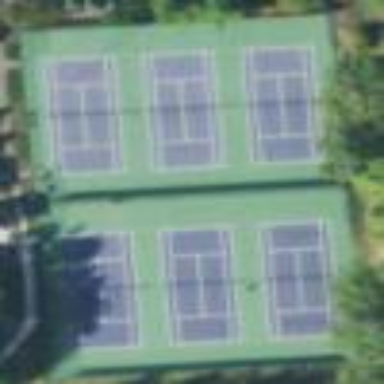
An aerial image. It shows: Tennis court on the leisure land pitch.